Question: I'm trying to get this to work with code in a ViewController's view:

but I can't get it to work.
I've tried
'''
-(void)loadView {
UIView *contentView = [[[UIView alloc] init] autorelease];
self.view = contentView;
UIButton *button = [UIButton buttonWithType:UIButtonTypeCustom];
button.frame = CGRectMake(5,5,0,100);
button.autoresizingMask = UIViewAutoresizingFlexibleWidth;
[contentView addSubview:button];
}
'''
but the width of the button is still the width of the superview...
I'm sure there's an easy explanation.
Thanks, everybody!
Antonio
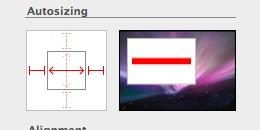
Answer: '-initWithFrame:' is the designated initializer for UIView. On the Mac side (NSView) I know strange things can happen when using '-init' instead of '-initWithFrame:'. Perhaps this is the problem?